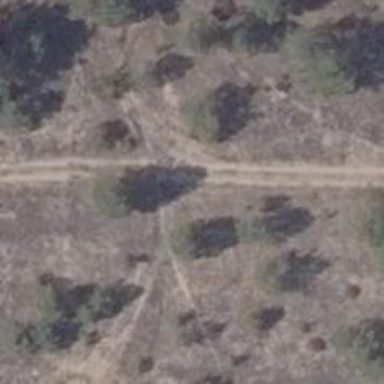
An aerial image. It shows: Sandy track road with grade4 tracktype.